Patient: sex M, age 74
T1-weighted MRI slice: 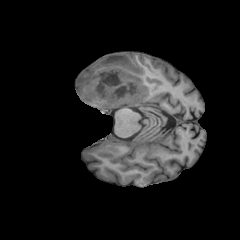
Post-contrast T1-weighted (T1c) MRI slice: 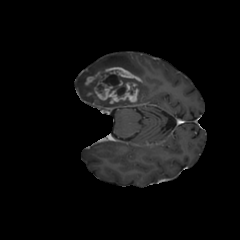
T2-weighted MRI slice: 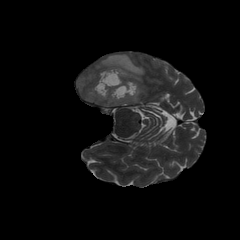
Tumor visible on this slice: yes
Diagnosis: Glioblastoma, IDH-wildtype
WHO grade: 4